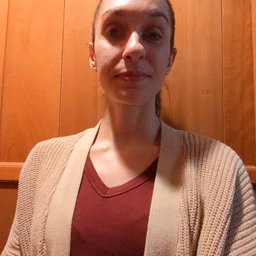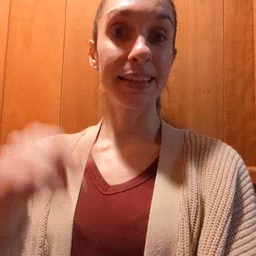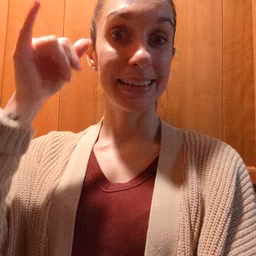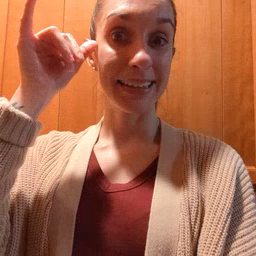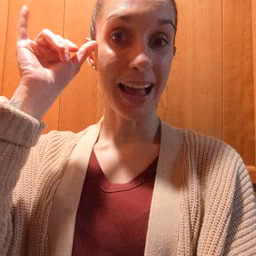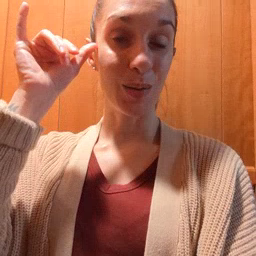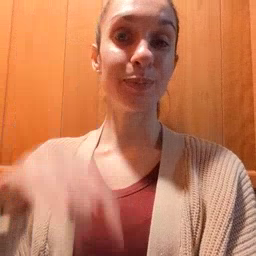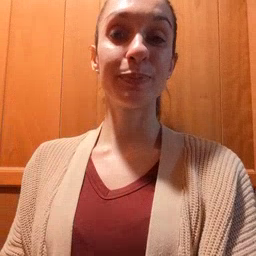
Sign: cow